Question: I am having an error when converting/reading 2 pages .tif files . What is the right approach for this?

Here's the error:
'''
ImageMagick.MagickCoderErrorException: Magick: C:\DigitalAssets\sample.TIF: Null count for "Tag 33426" (type 4, writecount -3, passcount 1). '_TIFFVSetField' @ error/tiff.c/TIFFErrors/561
at ImageMagick.MagickImage.HandleReadException(MagickException exception)
at ImageMagick.MagickImage.Read(String fileName, MagickReadSettings readSettings)
at Digital_Asset_Converter_Service.Service.EPSFolderWatcher_Created(Object sender, FileSystemEventArgs e)
'''
Here's the code:
'''
string fileName = @"C:\DigitalAssets\sample.tif";
using (MagickImageCollection image = new MagickImageCollection())
{
MagickReadSettings settings = new MagickReadSettings();
// settings.ColorSpace = ColorSpace.RGB;
settings.Density = new MagickGeometry(300, 300);
//settings.FrameIndex = 0;
// settings.FrameCount = 1;
image.Read(fileName,settings);
}
'''
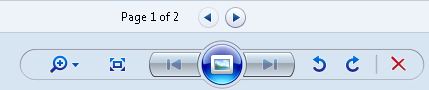
Answer: Your image contains a corrupt tiff tag that causes a MagickCoderErrorException. We made a change to ImageMagick that will allow you to ignore a specific tiff tag. Below is an example that will prevent the MagickCoderErrorException:
'''
using (MagickImage image = new MagickImage())
{
image.SetDefine(MagickFormat.Tiff, "ignore-tags", "33426");
// Or if you want to ignore multiple tags:
image.SetDefine(MagickFormat.Tiff, "ignore-tags", "33426,33428");
MagickReadSettings settings = new MagickReadSettings();
// settings.ColorSpace = ColorSpace.RGB;
settings.Density = new MagickGeometry(300, 300);
image.Read(fileName, settings);
}
'''